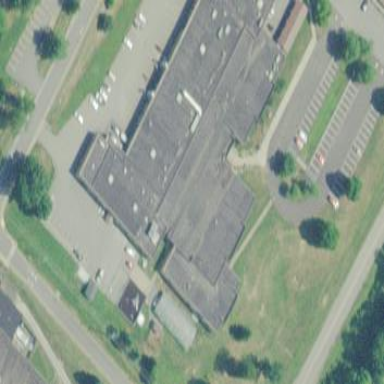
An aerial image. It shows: College building.